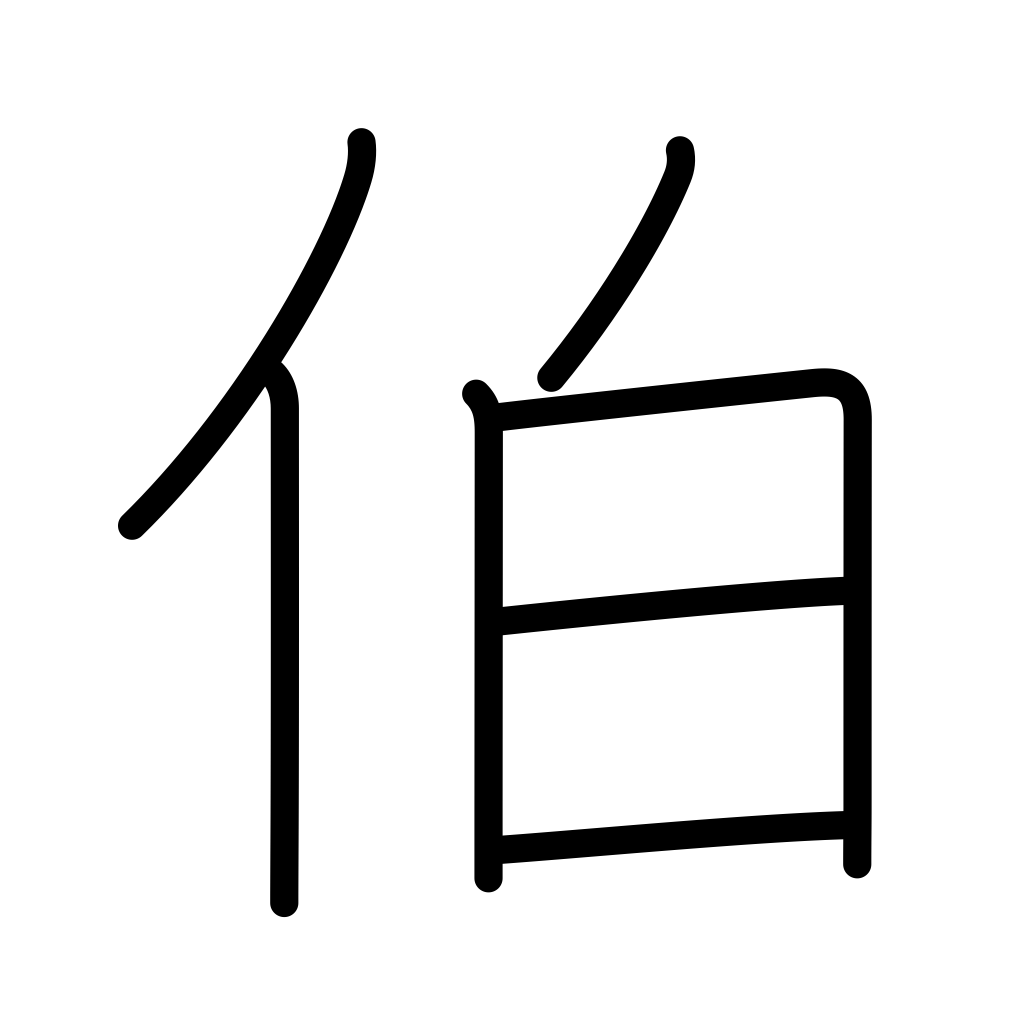
Meaning: chief, count, earl, uncle, Brazil